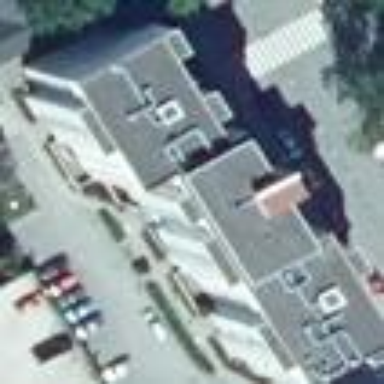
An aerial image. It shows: Flat-roofed apartment building with gravel roofing material.